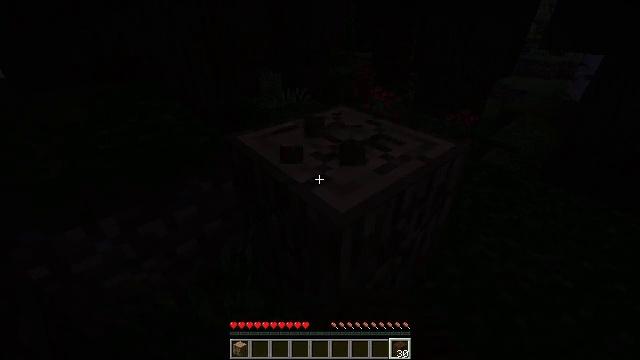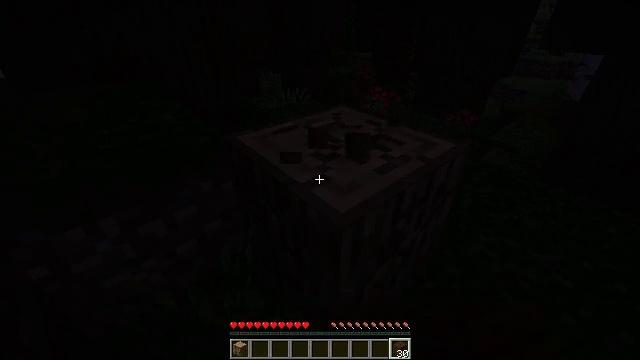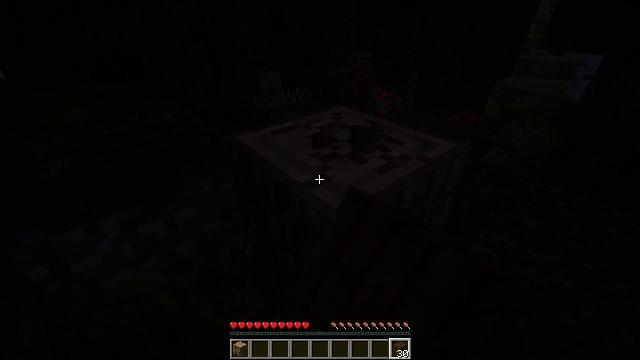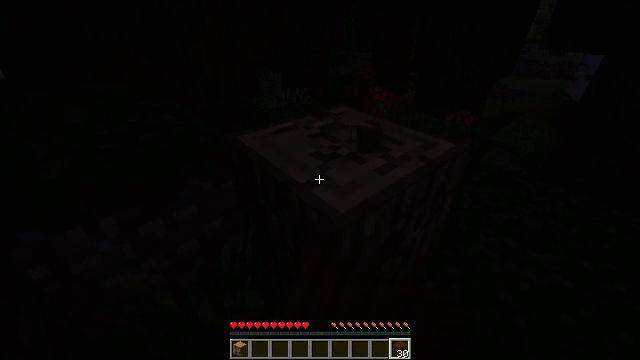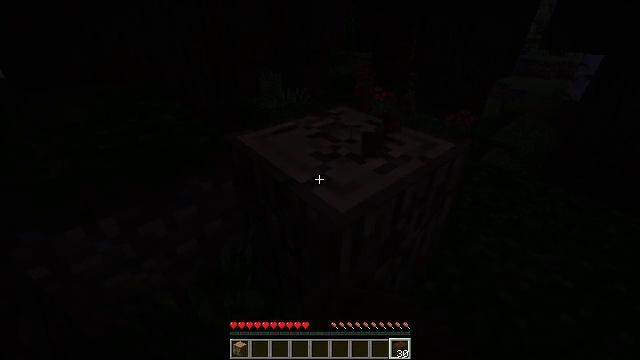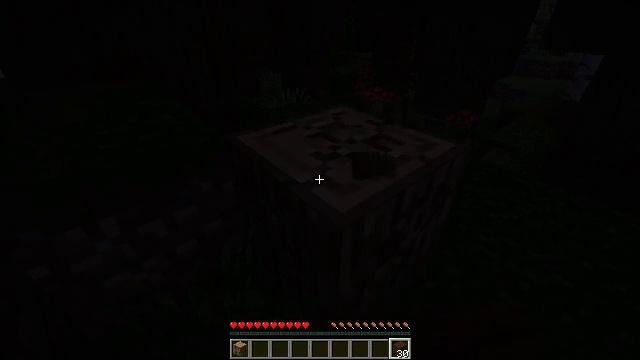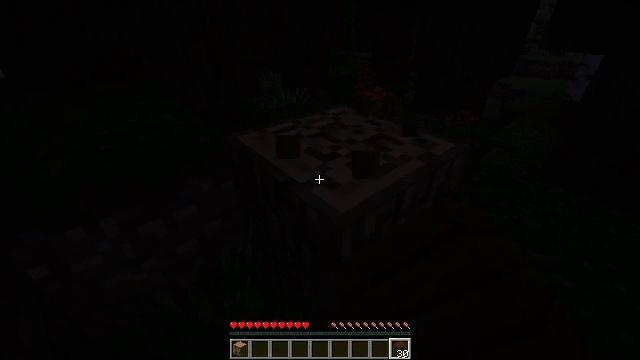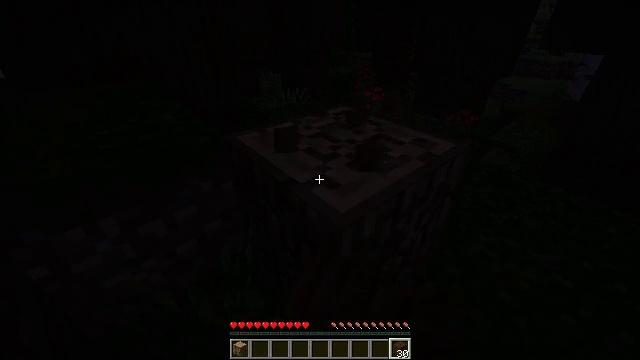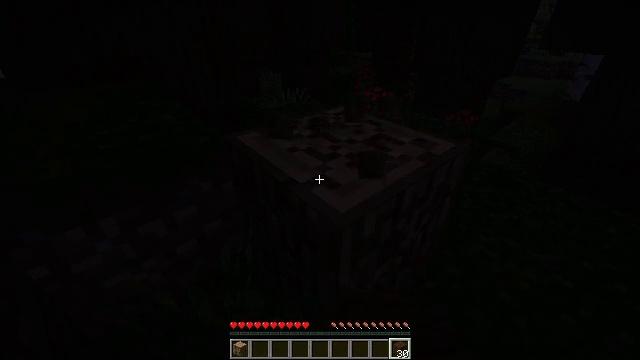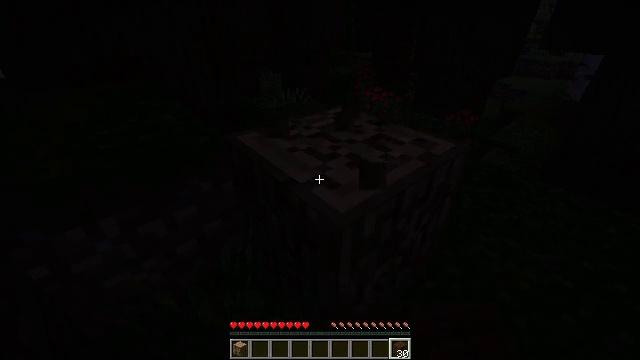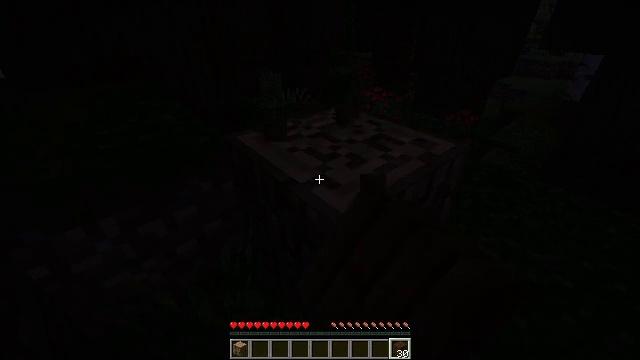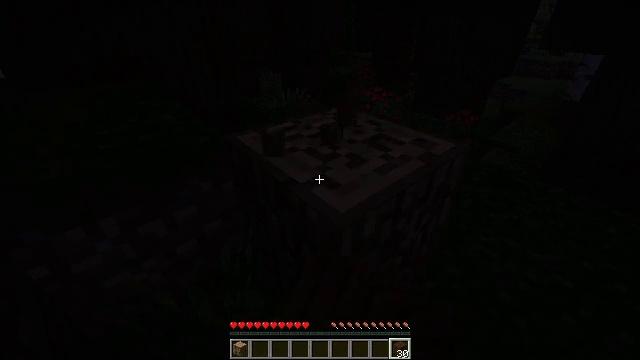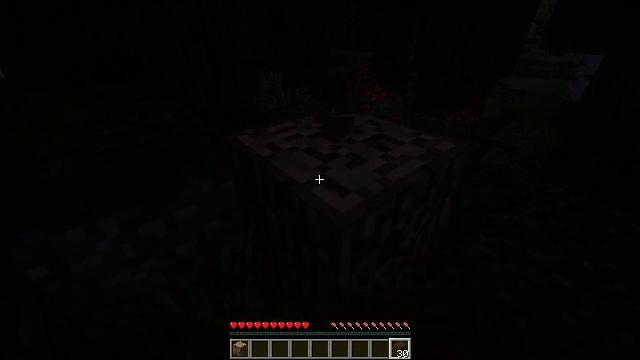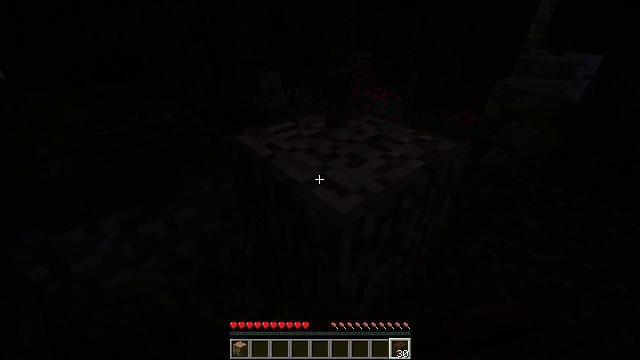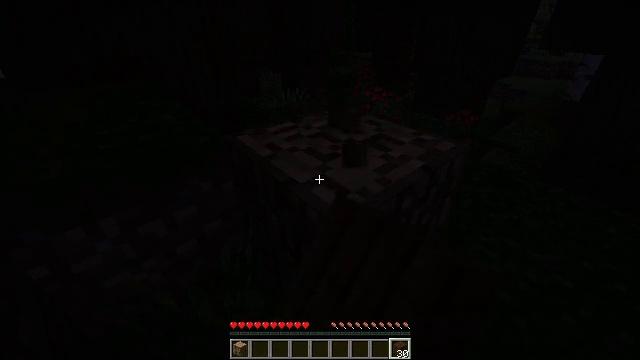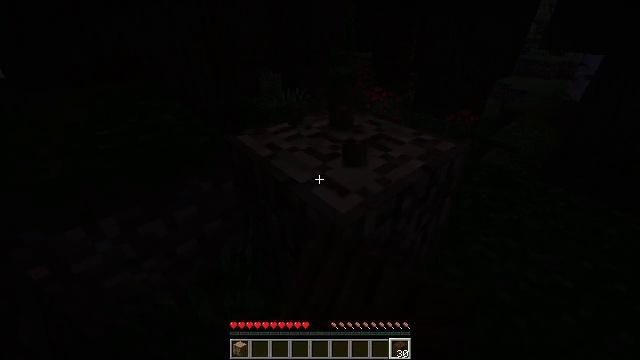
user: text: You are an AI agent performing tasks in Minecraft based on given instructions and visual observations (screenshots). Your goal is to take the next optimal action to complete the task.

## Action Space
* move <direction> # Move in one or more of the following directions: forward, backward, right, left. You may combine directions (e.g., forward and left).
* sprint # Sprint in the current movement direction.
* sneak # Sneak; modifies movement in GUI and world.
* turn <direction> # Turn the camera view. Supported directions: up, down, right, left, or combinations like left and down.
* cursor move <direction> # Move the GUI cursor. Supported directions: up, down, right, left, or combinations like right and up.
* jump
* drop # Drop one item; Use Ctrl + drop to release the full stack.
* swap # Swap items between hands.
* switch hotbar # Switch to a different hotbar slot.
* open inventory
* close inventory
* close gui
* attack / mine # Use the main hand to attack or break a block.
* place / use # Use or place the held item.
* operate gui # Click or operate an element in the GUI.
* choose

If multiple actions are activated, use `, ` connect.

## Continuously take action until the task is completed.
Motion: motion action
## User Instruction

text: Gather oak logs from trees.
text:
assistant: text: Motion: attack / mine
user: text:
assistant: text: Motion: attack / mine
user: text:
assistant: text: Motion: attack / mine
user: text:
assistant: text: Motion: attack / mine
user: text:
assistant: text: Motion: attack / mine
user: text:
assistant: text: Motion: attack / mine
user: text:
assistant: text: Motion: attack / mine
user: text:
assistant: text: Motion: attack / mine
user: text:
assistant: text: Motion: attack / mine
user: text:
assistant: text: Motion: attack / mine
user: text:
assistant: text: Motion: attack / mine
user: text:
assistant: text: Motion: attack / mine
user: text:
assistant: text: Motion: attack / mine
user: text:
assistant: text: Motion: attack / mine
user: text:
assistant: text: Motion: attack / mine
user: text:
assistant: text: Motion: attack / mine
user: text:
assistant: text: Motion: attack / mine
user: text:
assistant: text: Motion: attack / mine
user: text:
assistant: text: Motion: attack / mine
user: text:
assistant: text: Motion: attack / mine
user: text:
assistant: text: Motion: attack / mine
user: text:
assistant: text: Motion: attack / mine
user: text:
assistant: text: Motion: attack / mine
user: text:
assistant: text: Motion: attack / mine